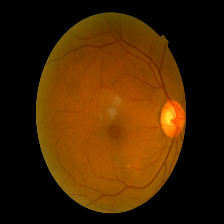
Diabetic retinopathy grade: Mild